Question: I'm using foundation as a basis for the site design and developing a nav bar for the side of the screen. I want to use Foundation's side nav because it has dividers and nice method for graying out or marking nav links as 'active'. The problem I'm having is that the clickable area for the link extends the width of the container instead of the text content of the link. I feel that is confusing and I don't want that experience for my users.
Zurb Foundation Code:
'''
<section class="section">
<ul class="side-nav no_padding_top">
<h5 >What can I do here?</h5>
<li class="">
<a href="#" >View Popular</a>
</li>
<li class="">
<a href="#" >View Top Rated</a>
</li>
<li class="">
<a href="#" >Browse Categories</a>
</li>
</ul>
</section>
'''
In the picture below I show the way the zurb site nav is rendered (bottom) with a border around the clickable area. I want to limit the click area around the link text (top), ie. the clickable link is the size of the text, not the container. How can I override the default zurb foundation behavior to do that?

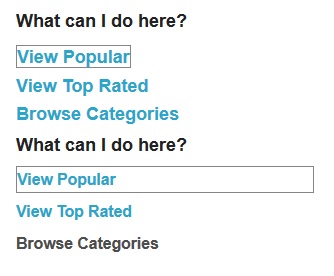
Answer: It is because the link is set to 'display:block'. Override it with:
'''
.side-nav li a {
display: inline-block;
}
'''